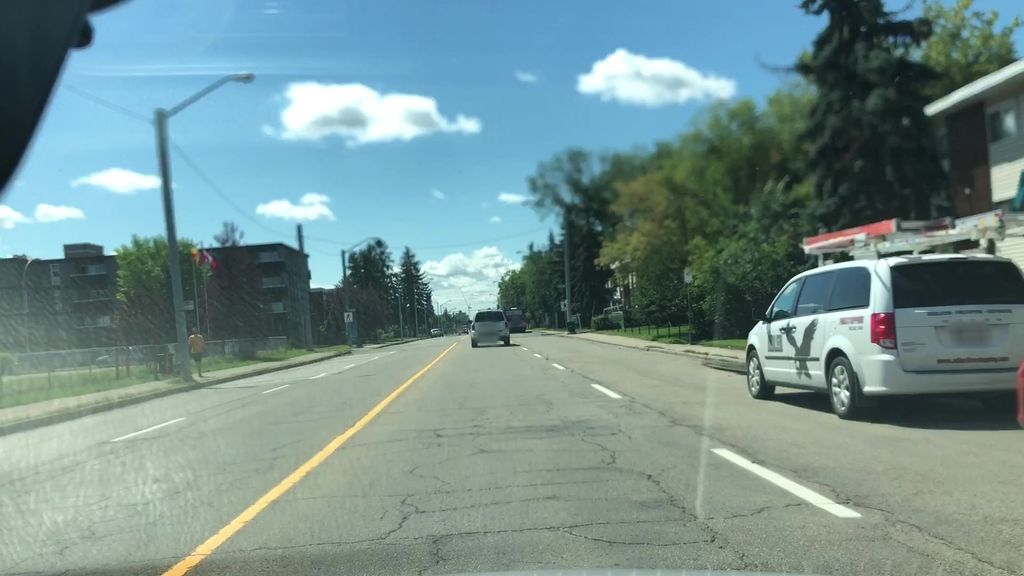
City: edmonton